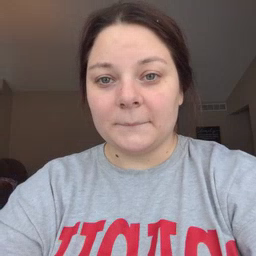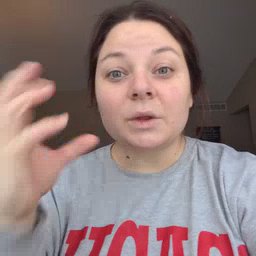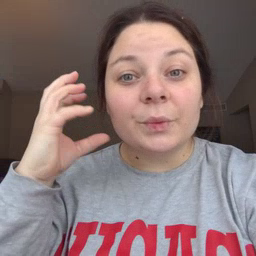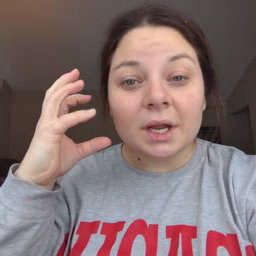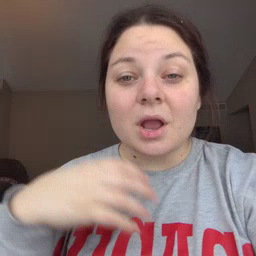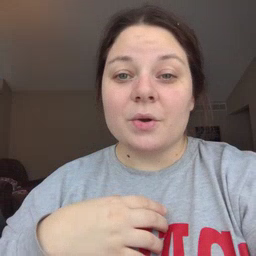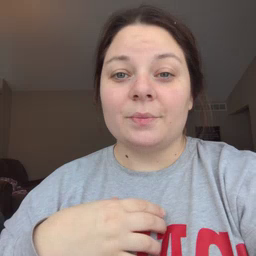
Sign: radio